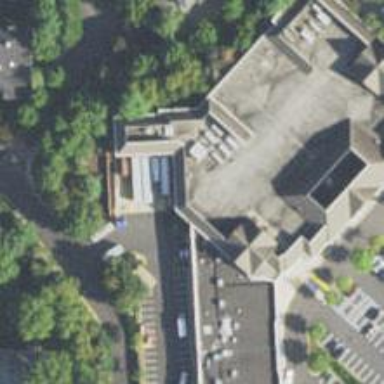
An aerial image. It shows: Retail building.